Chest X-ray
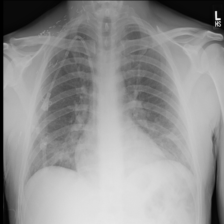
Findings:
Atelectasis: negative
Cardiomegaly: negative
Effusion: negative
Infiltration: positive
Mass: negative
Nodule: negative
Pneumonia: negative
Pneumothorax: negative
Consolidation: negative
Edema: negative
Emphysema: negative
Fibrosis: negative
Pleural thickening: negative
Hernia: negative